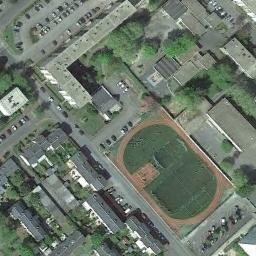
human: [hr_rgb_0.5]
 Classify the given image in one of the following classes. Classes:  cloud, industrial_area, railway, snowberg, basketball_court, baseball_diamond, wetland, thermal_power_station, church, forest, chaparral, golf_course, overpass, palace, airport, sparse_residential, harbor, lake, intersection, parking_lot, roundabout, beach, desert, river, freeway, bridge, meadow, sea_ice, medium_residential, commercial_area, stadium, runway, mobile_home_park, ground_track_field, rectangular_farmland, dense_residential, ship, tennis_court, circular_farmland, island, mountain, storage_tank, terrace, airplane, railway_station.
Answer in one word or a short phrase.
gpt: ground_track_field